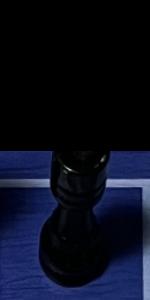
Label: Rook_Black